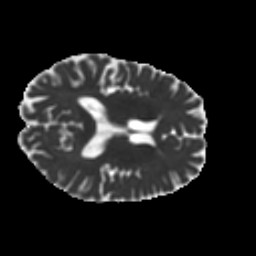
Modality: MD
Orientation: axial
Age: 72
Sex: male
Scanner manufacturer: ge
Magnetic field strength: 3 T
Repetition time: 7.8 s
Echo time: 0.0609 s